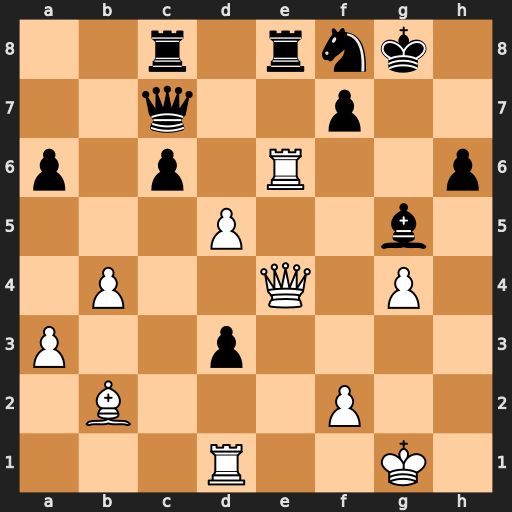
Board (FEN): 2r1rnk1/2q2p2/p1p1R2p/3P2b1/1P2Q1P1/P2p4/1B3P2/3R2K1
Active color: w
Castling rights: -
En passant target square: -
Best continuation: Rxe8 Rxe8 Qxe8